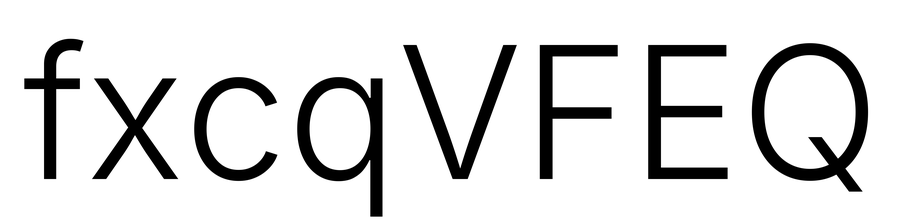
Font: Inter_Light